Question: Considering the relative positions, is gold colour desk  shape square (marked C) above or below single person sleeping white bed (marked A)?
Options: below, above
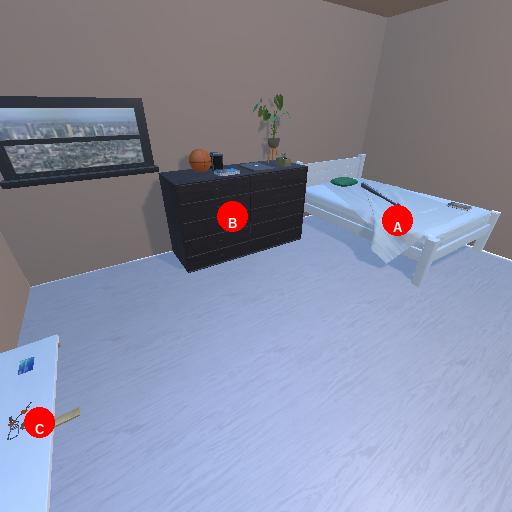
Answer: below